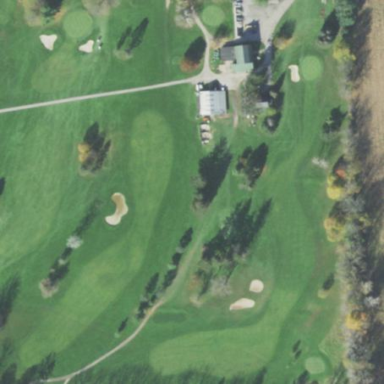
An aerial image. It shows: Golf fairway surrounded by grass.